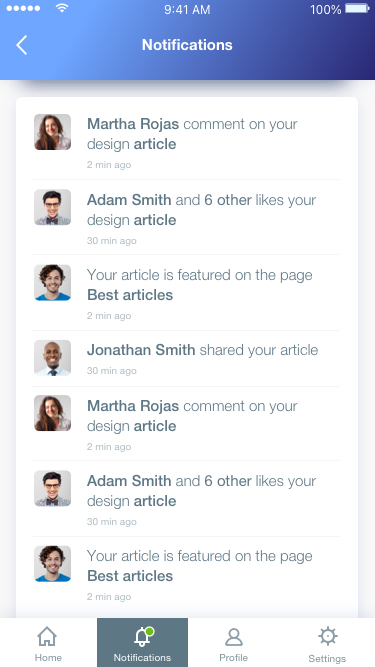
Text in this UI design:
Notifications
Martha Rojas comment on your
design article
2 min ago
Adam Smith and 6 other likes your
design article
30 min ago
Your article is featured on the page
Best articles
2 min ago
Jonathan Smith shared your article
30 min ago
Martha Rojas comment on your
design article
2 min ago
Adam Smith and 6 other likes your
design article
30 min ago
Your article is featured on the page
Best articles
2 min ago
Home
Notifications
Profile
Settings